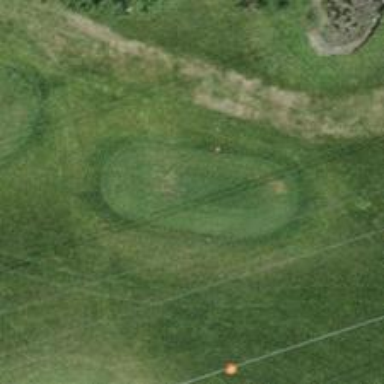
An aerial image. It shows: Golf tee.